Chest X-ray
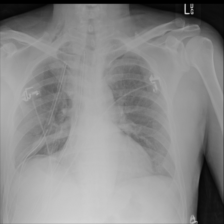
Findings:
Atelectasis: negative
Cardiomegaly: negative
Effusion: negative
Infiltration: negative
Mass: positive
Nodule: negative
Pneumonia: negative
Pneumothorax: negative
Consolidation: negative
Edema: negative
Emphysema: negative
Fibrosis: negative
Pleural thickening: negative
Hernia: negative